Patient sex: F
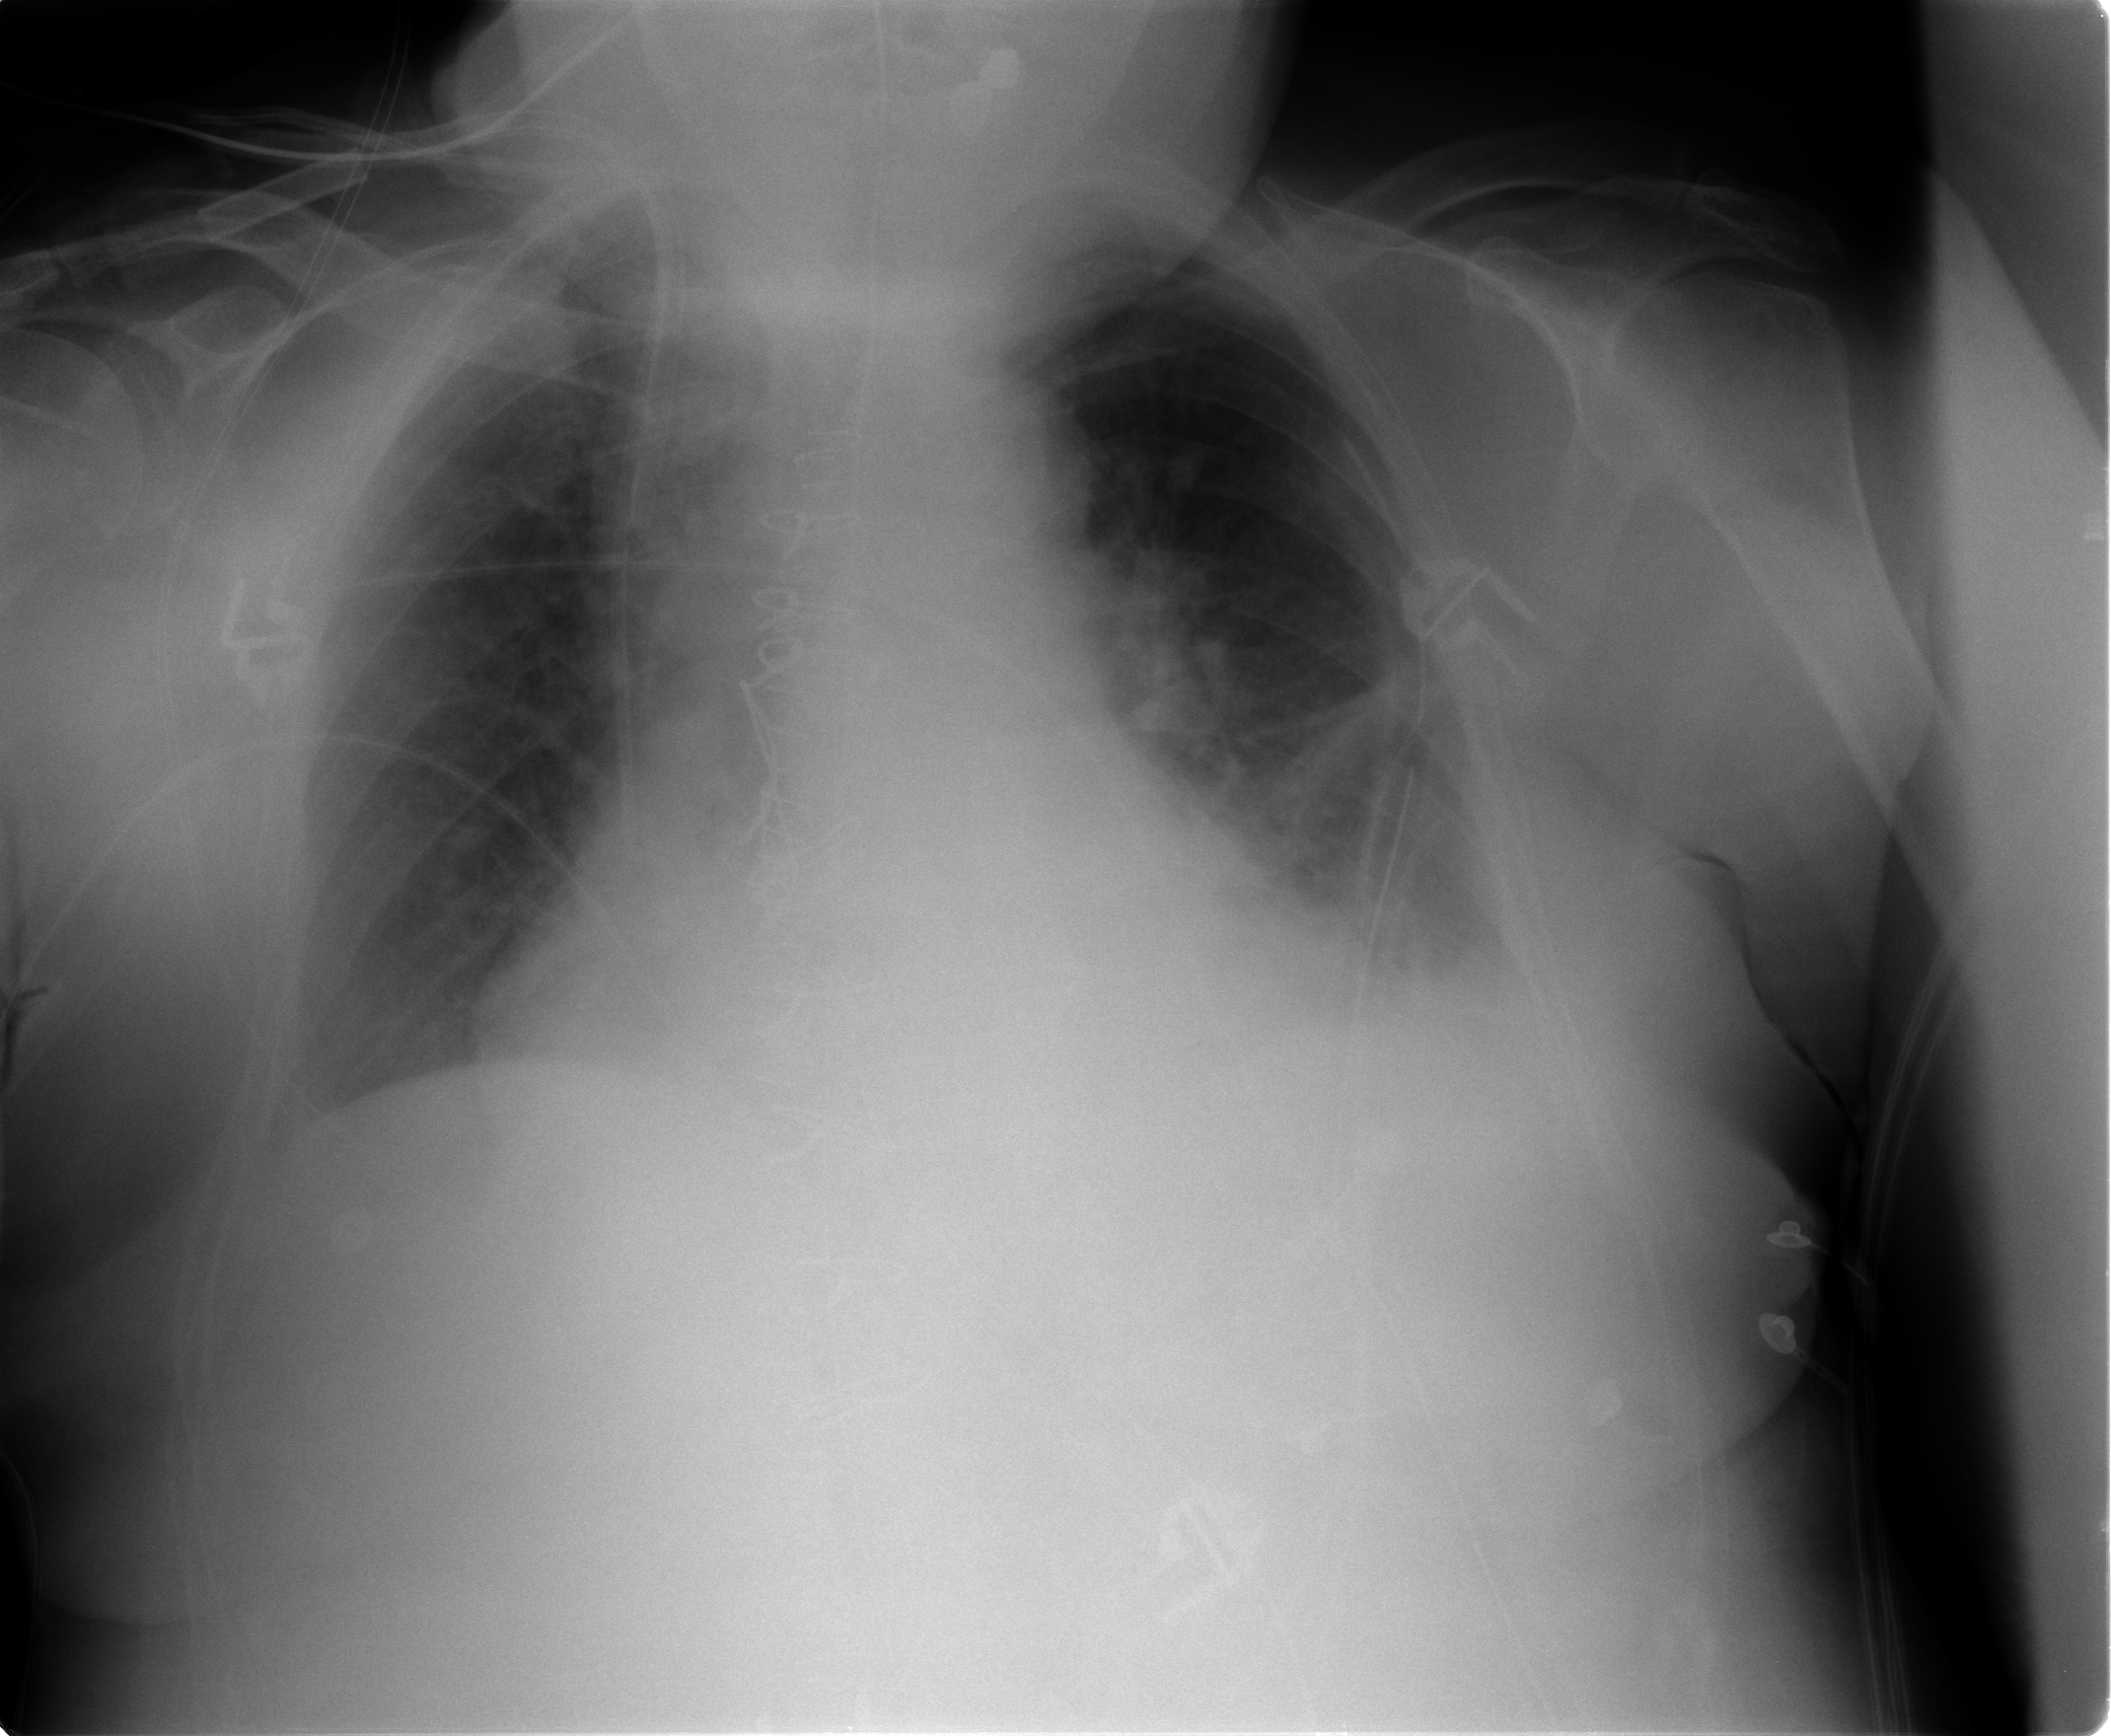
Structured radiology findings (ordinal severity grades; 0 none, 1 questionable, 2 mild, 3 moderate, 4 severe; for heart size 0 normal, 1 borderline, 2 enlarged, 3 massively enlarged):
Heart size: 2
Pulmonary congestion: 2
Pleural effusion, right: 2
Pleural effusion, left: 2
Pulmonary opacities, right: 0
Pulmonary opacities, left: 2
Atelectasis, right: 0
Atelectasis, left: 2